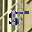
Label: 5